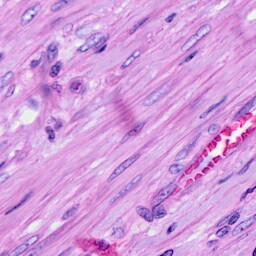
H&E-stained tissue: Ovarian